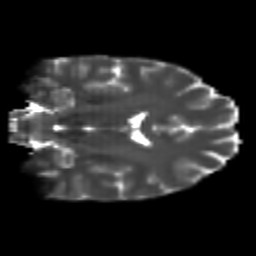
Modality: T2w
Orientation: coronal
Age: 25
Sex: female
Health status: healthy
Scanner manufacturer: philips
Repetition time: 7.382 s
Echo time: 0.08599 s